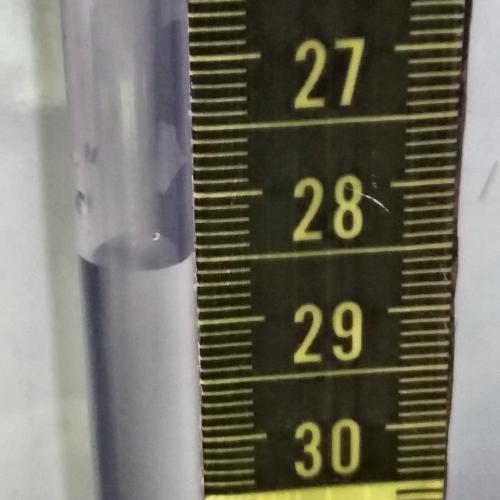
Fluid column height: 28.5 cm